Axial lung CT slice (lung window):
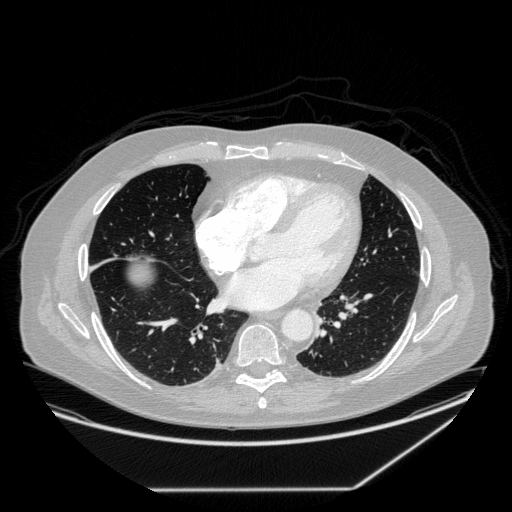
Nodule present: no